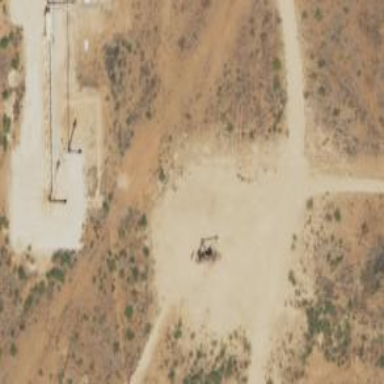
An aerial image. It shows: Petroleum well.